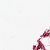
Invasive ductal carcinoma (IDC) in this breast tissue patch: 0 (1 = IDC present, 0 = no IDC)